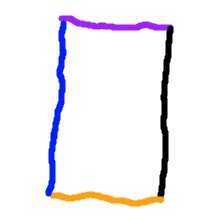
Shape: rectangle